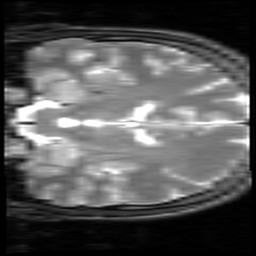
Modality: inplaneT2
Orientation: coronal
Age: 23
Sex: male